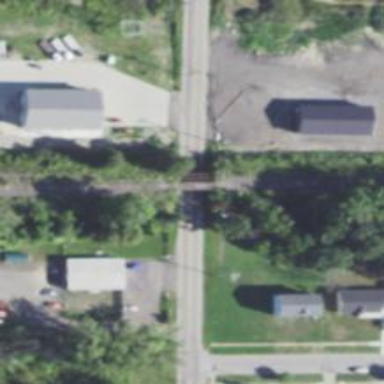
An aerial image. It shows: Abandoned railroad bridge.